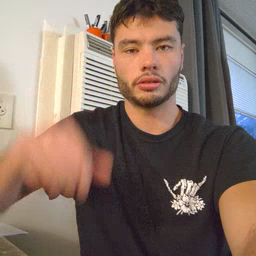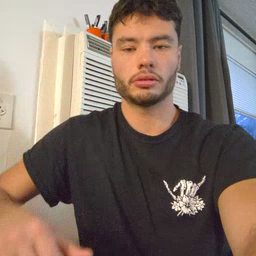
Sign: go